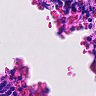
Metastatic tissue present: no